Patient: sex M, age 45
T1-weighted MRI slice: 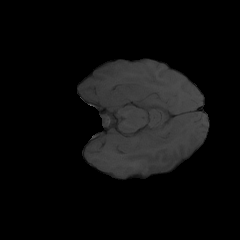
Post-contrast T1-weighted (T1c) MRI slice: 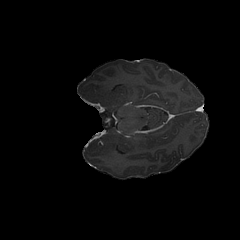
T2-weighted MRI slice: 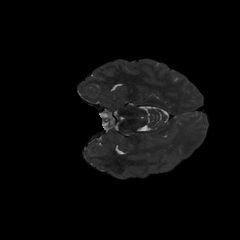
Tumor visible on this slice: no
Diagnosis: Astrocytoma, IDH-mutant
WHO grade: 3